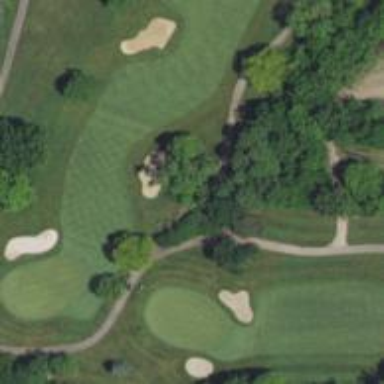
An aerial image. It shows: Path used for both walking and golf.